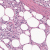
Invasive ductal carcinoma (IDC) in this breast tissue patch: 0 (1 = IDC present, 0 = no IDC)